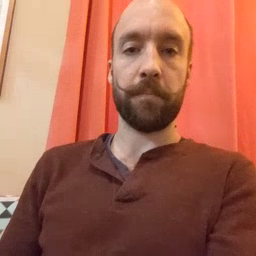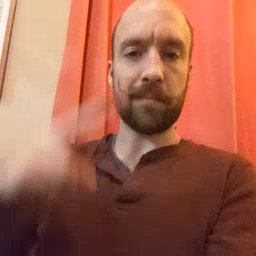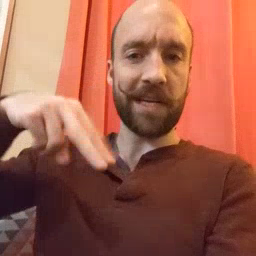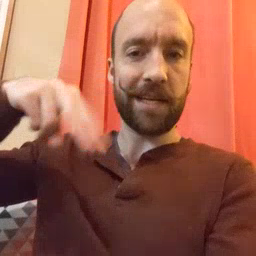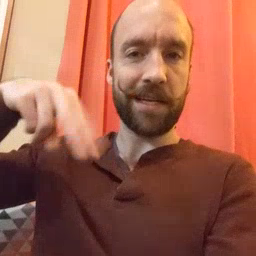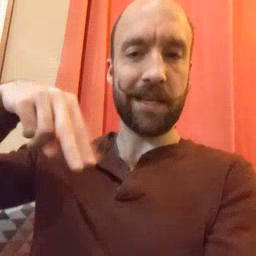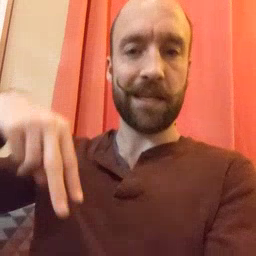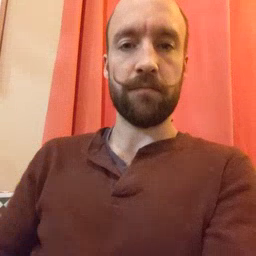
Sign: read